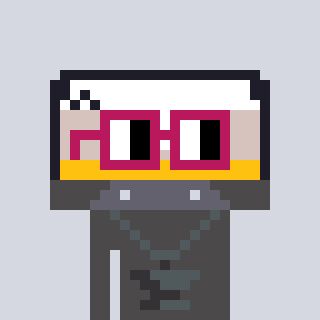
a pixel art character with square dark red glasses, a cassette tape-shaped head and a grayscale-colored body on a cool background